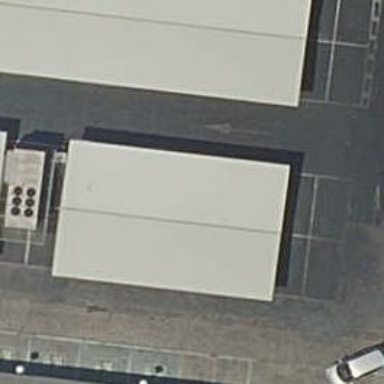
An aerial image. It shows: Carport building.